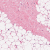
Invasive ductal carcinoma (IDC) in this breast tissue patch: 0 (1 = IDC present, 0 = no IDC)